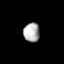
Tissue: lung
Cell type: Fibroblasts
Senescence score: 0.5852
Nuclear area (px): 303
Mean DAPI intensity: 174.482